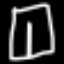
Label: pants